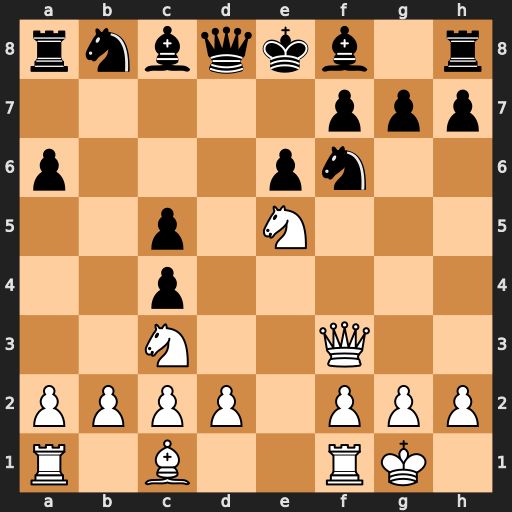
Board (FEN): rnbqkb1r/5ppp/p3pn2/2p1N3/2p5/2N2Q2/PPPP1PPP/R1B2RK1
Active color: w
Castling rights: kq
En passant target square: -
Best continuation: Qxa8 Qc7 Nxc4